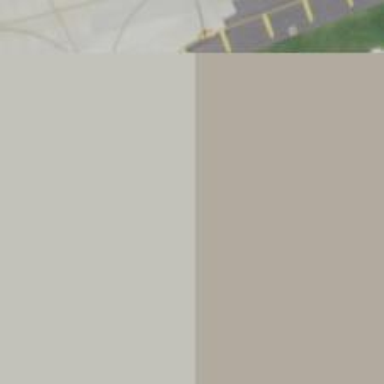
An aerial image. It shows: View of taxiway at the airport.